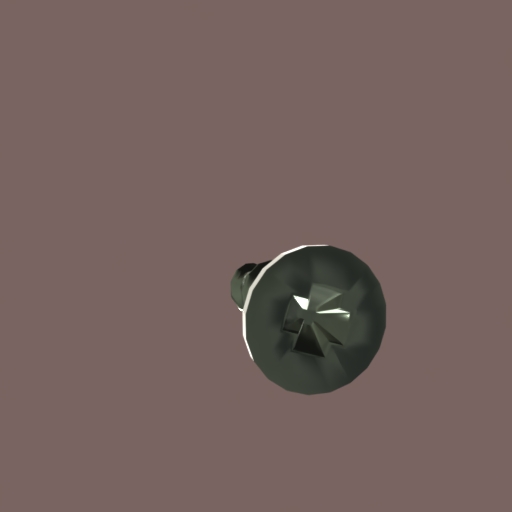
Label: screw